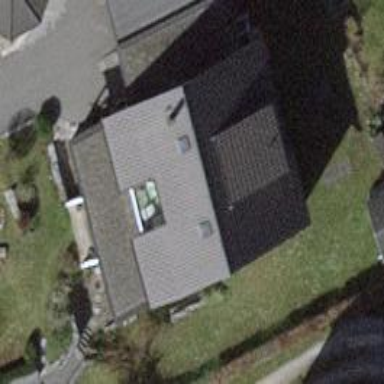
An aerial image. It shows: Gabled building.